Interaction volume radius: 10 \u00c5
Interaction volume height: 40 \u00c5
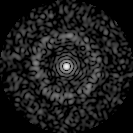
Disorder parameter: 0.8589